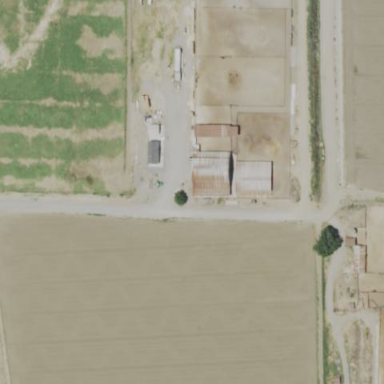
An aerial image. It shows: Farmyard area.